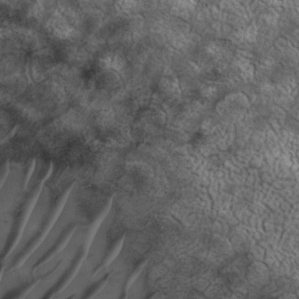
Label: non_frost